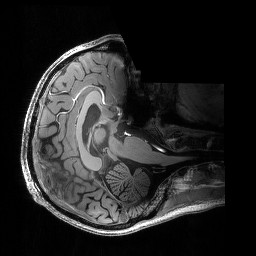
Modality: T1w
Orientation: axial